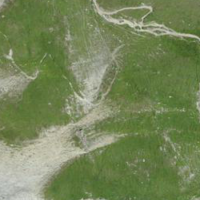
EUNIS habitat code: 48
Species observed at this site:
Geum montanum